Question: In a xib file, i've got a UiCollectionView. I would like to add a header to this UiCollectionView.
According to this <URL> :
> Next, open up MainStoryboard.storyboard and click on the collection view inside of the Scene Inspector on the left (you might need to drill down a couple of levels from the main view first). Open up the Attributes Inspector and check the Section Header box under Accessories:If you look at the scene inspector on the left, a UICollectionReusableView has automatically been added under the Collection View.
I did it, but when I look at the screne inspector on the left, there is no a UICollectionReusableView.

Any suggestion ?
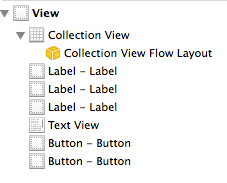
Answer: How I correct the problem:
Be sure your UICollectionView delegate is linked with File's owner in xCode.